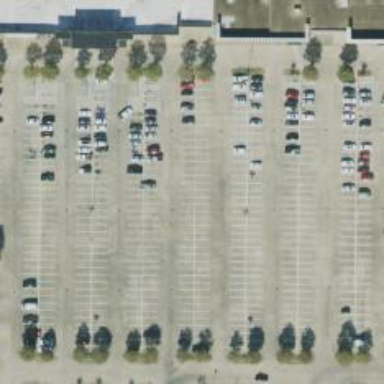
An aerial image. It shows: Parking space is available.